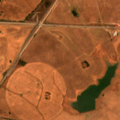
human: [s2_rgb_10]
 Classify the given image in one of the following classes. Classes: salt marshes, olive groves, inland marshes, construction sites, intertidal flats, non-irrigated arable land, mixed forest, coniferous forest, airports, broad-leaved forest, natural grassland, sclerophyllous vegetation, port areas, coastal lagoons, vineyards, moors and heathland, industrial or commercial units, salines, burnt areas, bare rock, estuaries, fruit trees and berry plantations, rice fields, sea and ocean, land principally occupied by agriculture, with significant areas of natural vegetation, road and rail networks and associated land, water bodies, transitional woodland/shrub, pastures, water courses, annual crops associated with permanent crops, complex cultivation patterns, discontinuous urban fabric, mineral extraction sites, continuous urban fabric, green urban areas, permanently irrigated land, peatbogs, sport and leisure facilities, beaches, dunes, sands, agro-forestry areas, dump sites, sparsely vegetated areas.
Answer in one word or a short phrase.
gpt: non-irrigated arable land, permanently irrigated land, water bodies